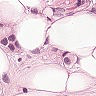
Metastatic tissue present: yes